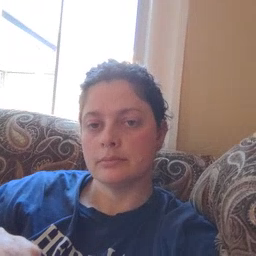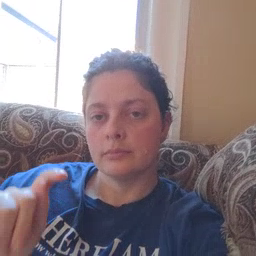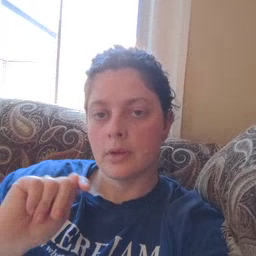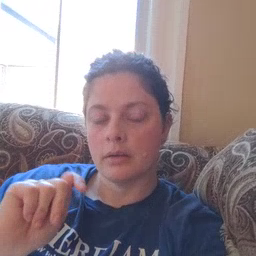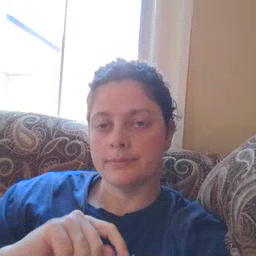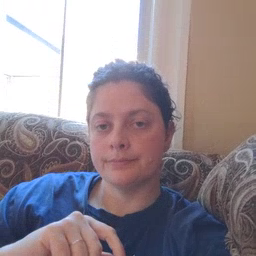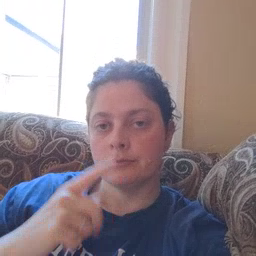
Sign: potty